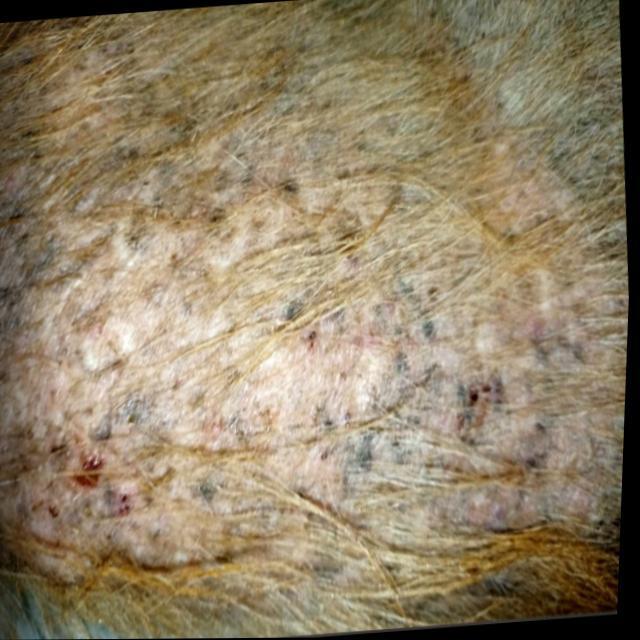
Canine demodicosis (Demodex mange) — caused by Demodex canis mites. Presents with alopecia, follicular papules, pustules, and comedones. Often localized on face and forelimbs.